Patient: sex F, age 58
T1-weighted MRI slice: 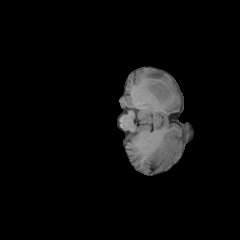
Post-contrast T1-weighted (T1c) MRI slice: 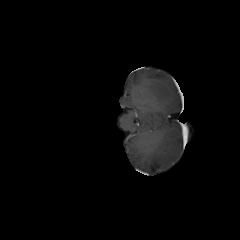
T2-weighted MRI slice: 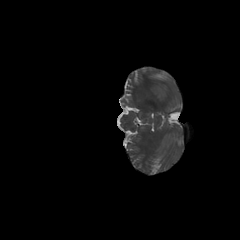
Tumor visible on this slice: no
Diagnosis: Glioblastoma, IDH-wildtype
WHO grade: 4